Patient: sex M, age 62
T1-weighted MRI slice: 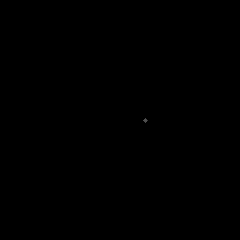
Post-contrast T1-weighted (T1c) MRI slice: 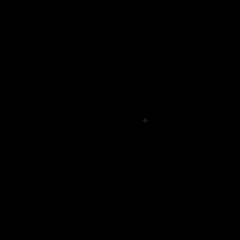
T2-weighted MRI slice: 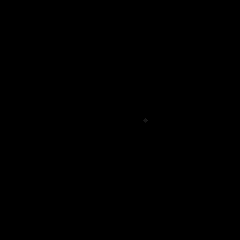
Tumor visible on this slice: no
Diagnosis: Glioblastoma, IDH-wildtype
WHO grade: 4